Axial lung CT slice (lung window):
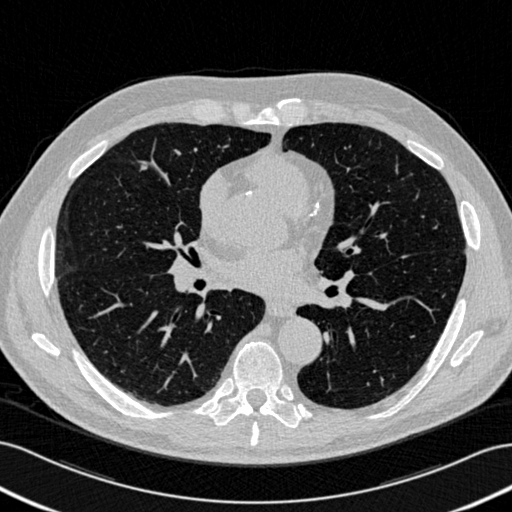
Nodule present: yes
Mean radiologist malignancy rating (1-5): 3